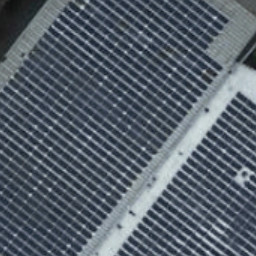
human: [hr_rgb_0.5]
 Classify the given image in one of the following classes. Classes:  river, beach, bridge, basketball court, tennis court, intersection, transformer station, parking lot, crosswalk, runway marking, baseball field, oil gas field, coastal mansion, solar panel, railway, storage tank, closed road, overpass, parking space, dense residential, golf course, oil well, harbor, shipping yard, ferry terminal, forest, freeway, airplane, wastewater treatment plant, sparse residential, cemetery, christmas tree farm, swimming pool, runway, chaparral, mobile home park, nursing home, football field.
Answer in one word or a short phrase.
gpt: solar panel